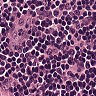
Metastatic tissue present: no